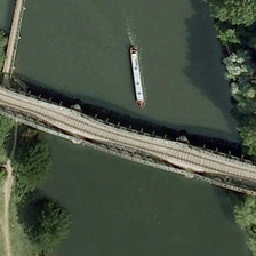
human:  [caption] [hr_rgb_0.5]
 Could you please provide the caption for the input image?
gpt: There is a yacht on one side of the bridge, which is covered with railway tracks.

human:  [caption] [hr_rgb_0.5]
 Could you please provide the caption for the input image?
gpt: There is a yacht on one side of a bridge. The bridge is covered with railway tracks.

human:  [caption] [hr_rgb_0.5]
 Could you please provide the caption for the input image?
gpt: There is a yacht on one side of the bridge. The bridge is full of railway tracks.

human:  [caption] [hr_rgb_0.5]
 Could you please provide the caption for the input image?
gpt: On one side of the bridge were yachts, and the bridge was crowded with train tracks.

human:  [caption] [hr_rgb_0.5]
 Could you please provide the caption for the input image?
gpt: There is a yacht on one side of the bridge, which is full of train tracks.